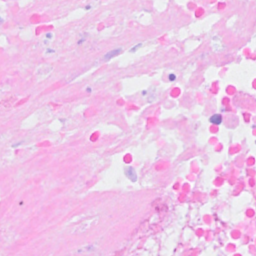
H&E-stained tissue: Breast